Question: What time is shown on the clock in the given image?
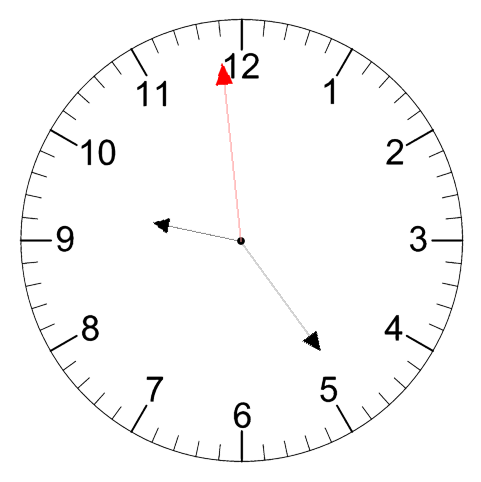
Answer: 09:23:59